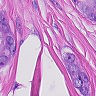
Metastatic tissue present: yes